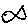
Label: fish